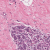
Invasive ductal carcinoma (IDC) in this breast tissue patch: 0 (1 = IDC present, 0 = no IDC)